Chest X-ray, AP view. Patient: 14 years old, sex M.
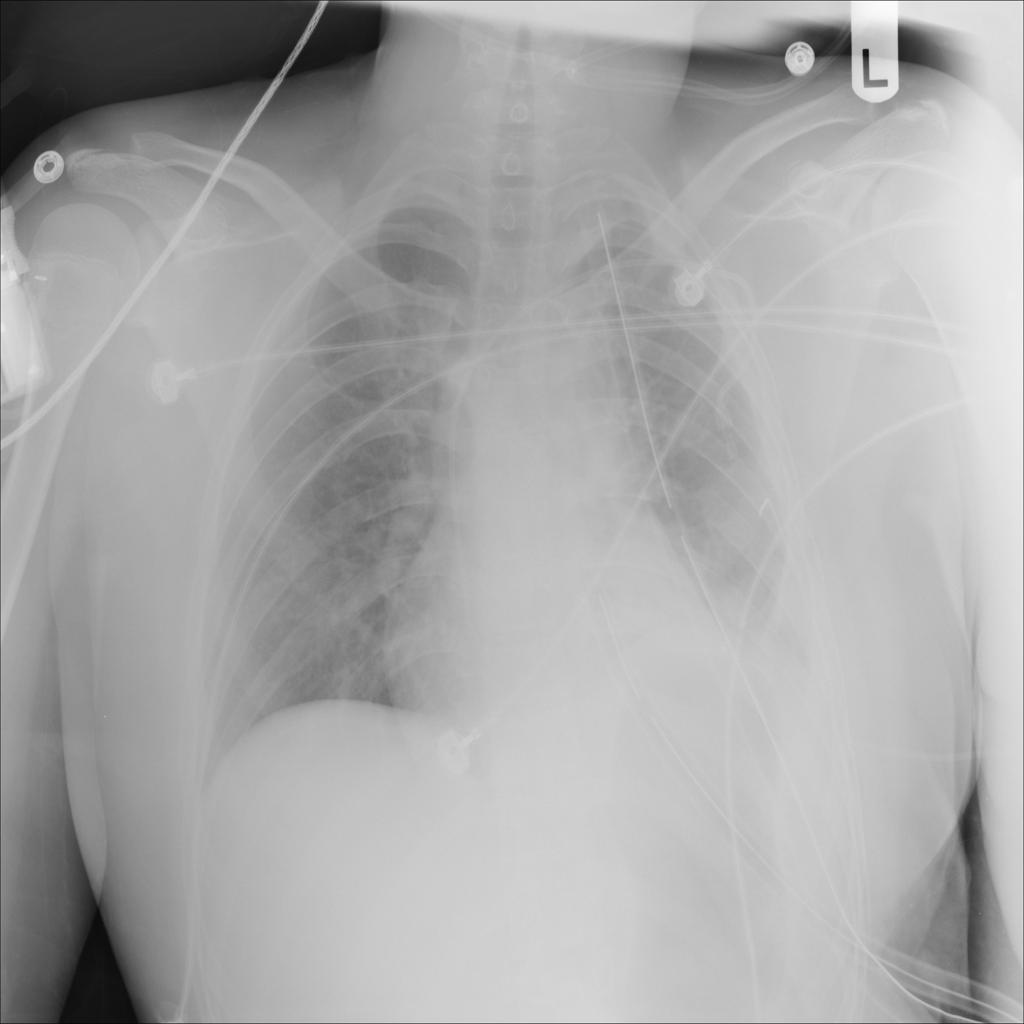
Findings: No Finding